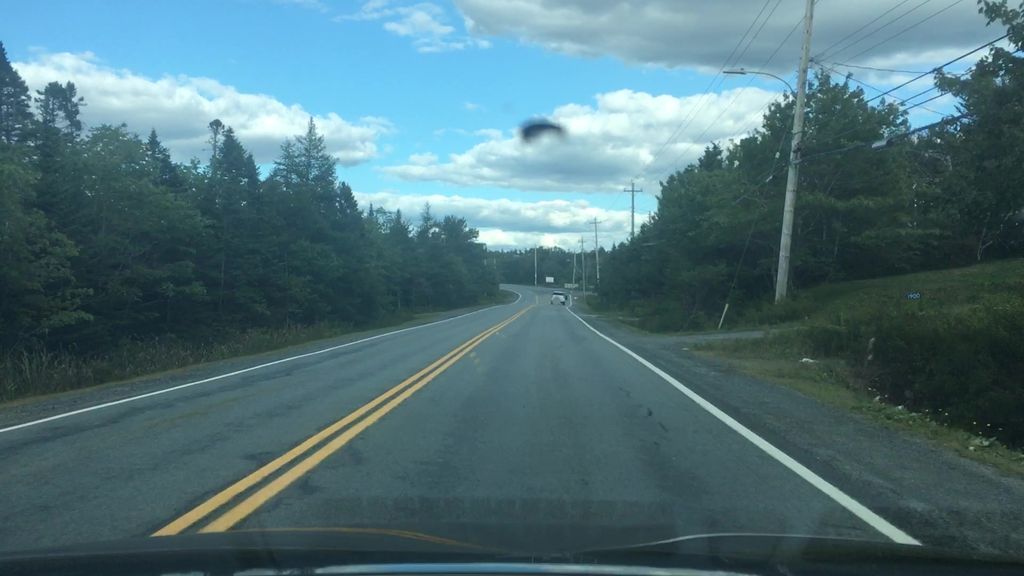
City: halifax